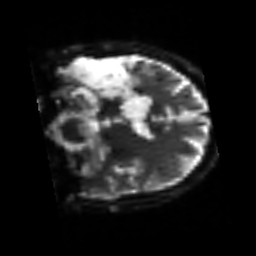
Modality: sbref
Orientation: coronal
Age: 39
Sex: male
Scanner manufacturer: siemens
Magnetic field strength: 3 T
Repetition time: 3.2 s
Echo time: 0.081 s